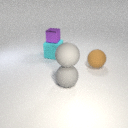
large cyan rubber cube to the left of large brown rubber sphere